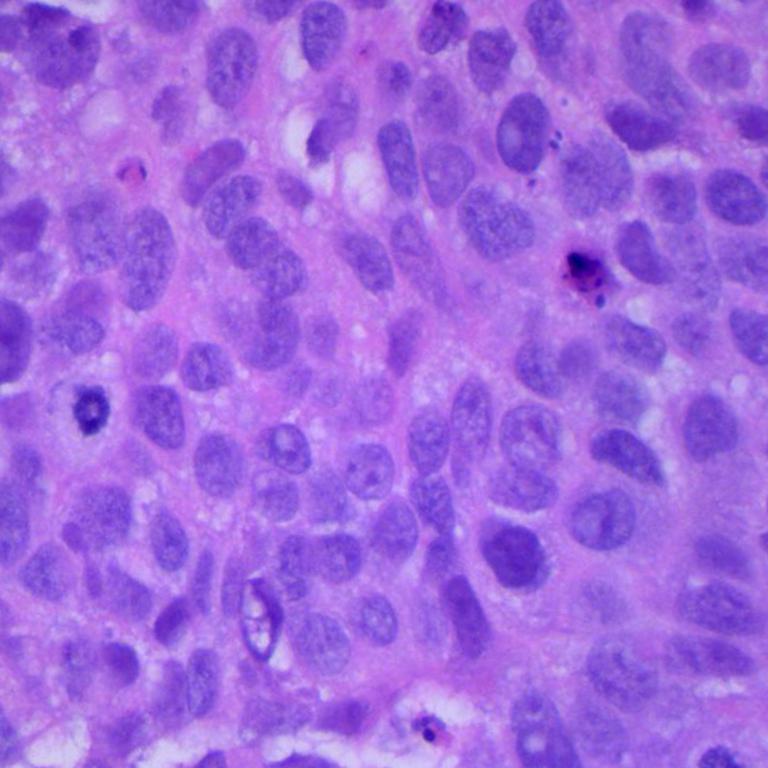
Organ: lung
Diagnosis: squamous carcinomas